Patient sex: M
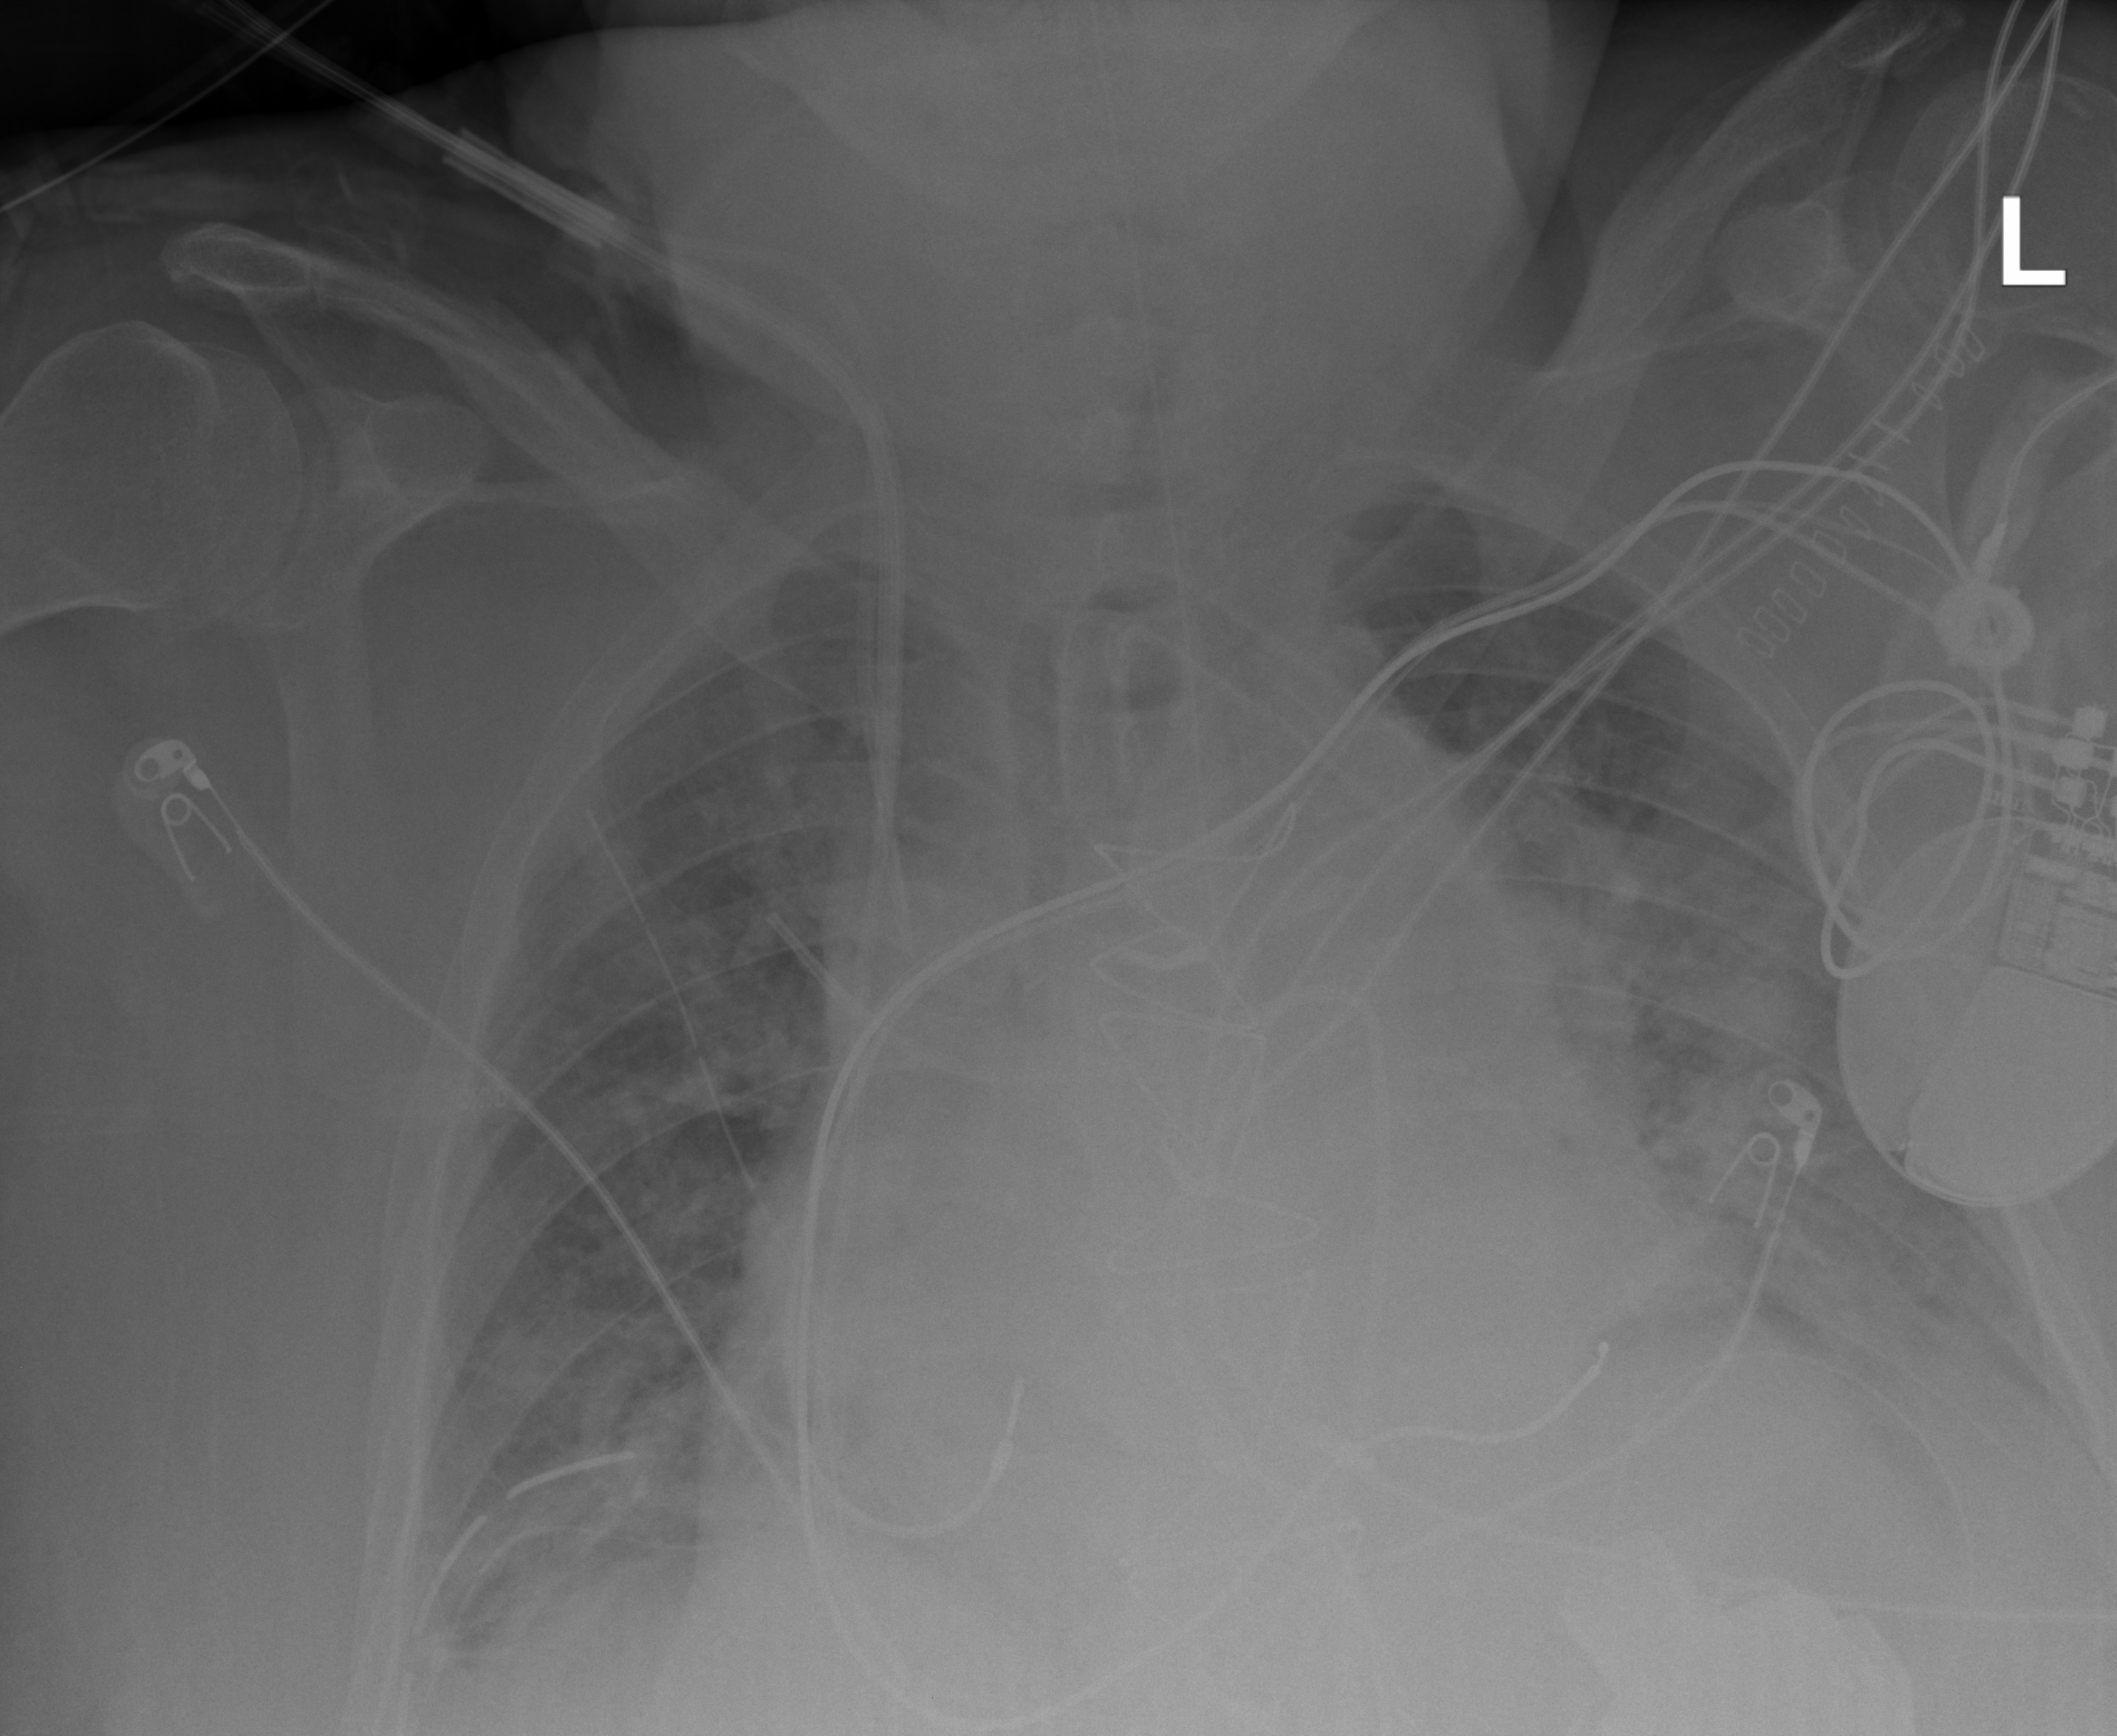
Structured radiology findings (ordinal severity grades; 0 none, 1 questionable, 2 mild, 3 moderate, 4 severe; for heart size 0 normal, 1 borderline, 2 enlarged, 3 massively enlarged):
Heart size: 2
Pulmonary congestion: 3
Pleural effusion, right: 2
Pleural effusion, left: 2
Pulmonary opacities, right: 2
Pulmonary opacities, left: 2
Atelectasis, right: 2
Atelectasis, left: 2